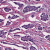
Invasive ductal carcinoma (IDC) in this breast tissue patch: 1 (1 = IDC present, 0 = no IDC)